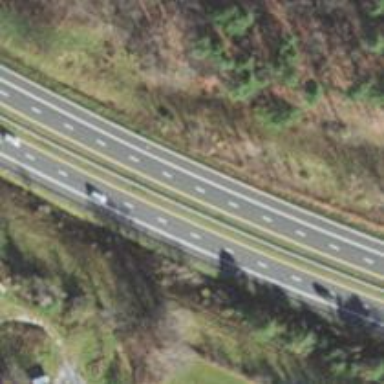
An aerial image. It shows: Motorway.